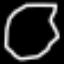
Label: octagon